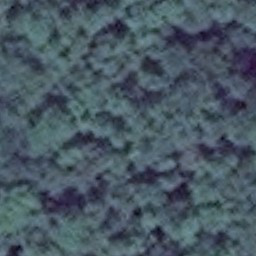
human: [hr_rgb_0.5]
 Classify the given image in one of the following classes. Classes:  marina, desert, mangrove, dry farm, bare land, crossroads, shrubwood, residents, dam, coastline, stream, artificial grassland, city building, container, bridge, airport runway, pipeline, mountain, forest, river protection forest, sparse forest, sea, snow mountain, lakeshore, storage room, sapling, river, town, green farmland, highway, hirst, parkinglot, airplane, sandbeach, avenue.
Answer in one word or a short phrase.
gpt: forest